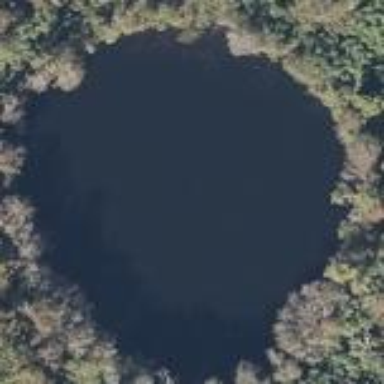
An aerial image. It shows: Peaceful pond surrounded by nature.